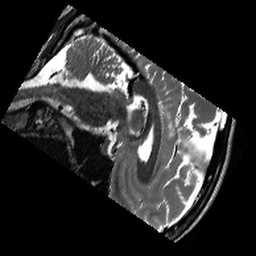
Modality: T2w
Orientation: sagittal